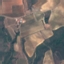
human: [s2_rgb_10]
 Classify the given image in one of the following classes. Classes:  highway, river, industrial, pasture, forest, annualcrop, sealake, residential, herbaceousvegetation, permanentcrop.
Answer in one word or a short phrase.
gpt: PermanentCrop